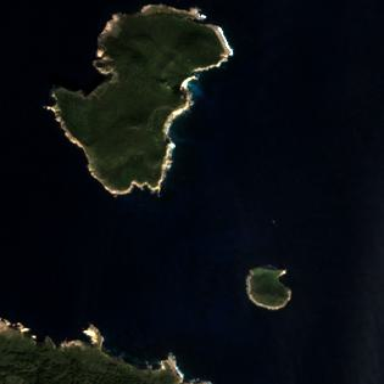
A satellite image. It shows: Island with natural coastline.